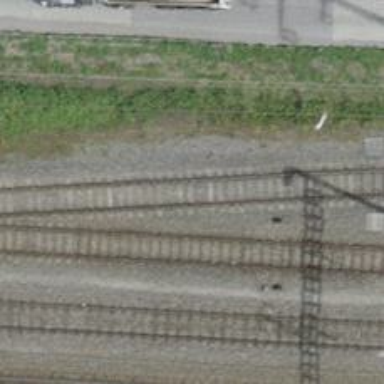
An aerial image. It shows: Single-track railway spur.